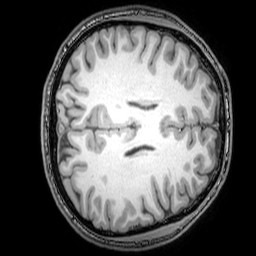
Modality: T1w
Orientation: axial
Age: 24
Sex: male
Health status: healthy
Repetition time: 0.081 s
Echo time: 0.037 s